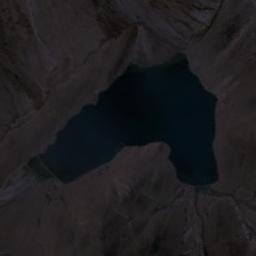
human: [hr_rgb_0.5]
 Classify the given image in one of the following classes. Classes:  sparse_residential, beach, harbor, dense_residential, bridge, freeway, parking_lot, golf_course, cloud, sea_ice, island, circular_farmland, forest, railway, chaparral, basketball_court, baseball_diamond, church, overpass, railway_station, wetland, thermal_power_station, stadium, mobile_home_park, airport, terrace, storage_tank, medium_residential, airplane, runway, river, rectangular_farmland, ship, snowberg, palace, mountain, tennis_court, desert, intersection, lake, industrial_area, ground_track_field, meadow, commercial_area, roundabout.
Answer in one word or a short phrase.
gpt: lake